A spectrogram of one vibration snapshot from a rotating bearing is shown (time on one axis, frequency on the other). What is the most likely bearing condition (normal, inner_race, outer_race, ball)?
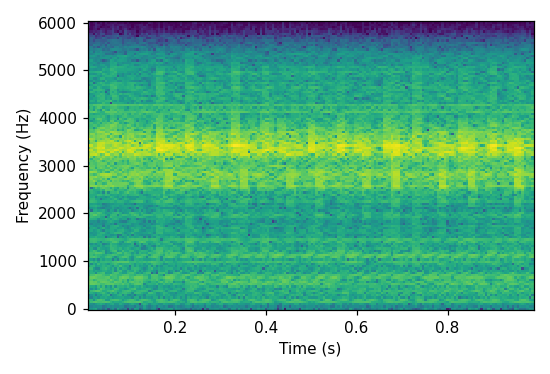
Answer: outer_race